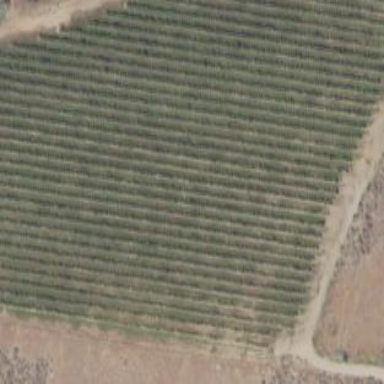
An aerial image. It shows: Vineyard growing grapes.